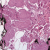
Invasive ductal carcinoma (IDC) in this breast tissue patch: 0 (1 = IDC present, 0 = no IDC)